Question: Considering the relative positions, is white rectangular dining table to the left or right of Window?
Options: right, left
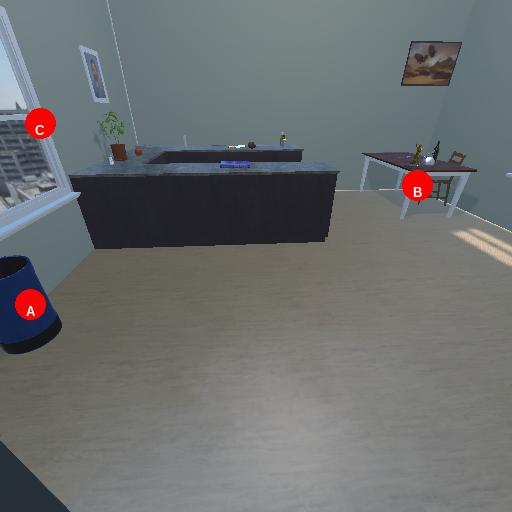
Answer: right